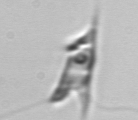
Label: Chrysochromulina_lanceolata